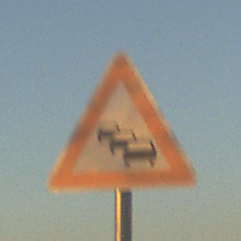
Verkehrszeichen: Stau
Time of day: SunriseSunset
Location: Outdoor (Nature)
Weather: Clear
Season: NotSpecified
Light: Natural